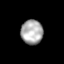
Tissue: skin
Cell type: Epithelial cells
Senescence score: 0.2619
Nuclear area (px): 525
Mean DAPI intensity: 171.688